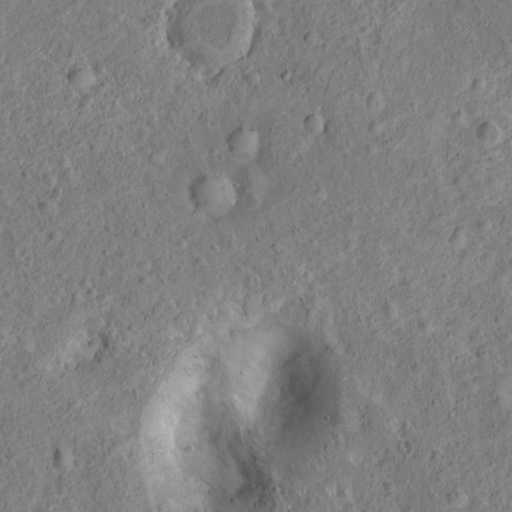
Classes present: Background, Cone